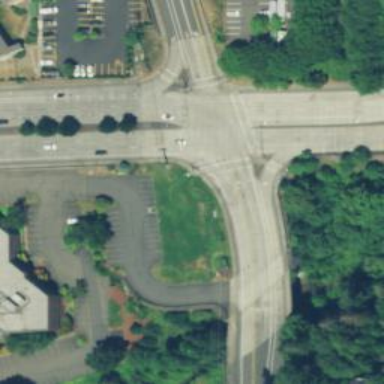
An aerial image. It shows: Crossing on the road.